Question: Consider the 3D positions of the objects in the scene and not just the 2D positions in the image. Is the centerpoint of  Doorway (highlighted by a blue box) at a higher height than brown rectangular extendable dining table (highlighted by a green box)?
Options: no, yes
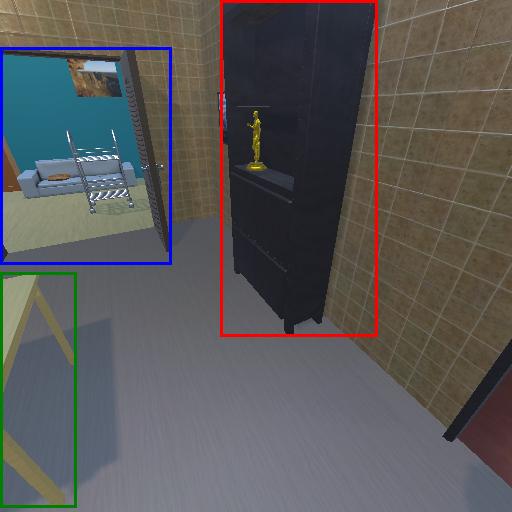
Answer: no